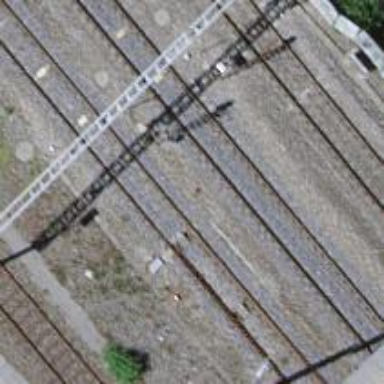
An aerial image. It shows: Railway siding with one electrified track and contact line for powering the train.